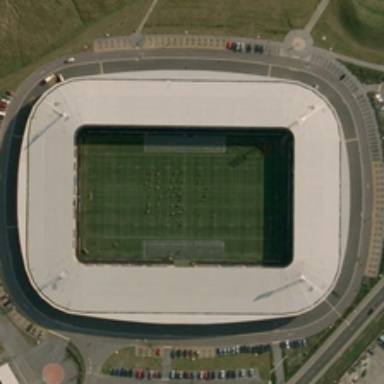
A round rectangular stadium with a circular road around is near a straight road .